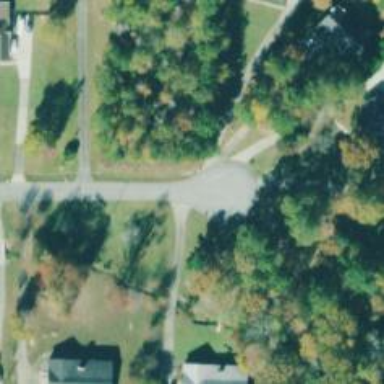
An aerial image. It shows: Turning circle on the road.